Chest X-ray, PA view. Patient: 53 years old, sex F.
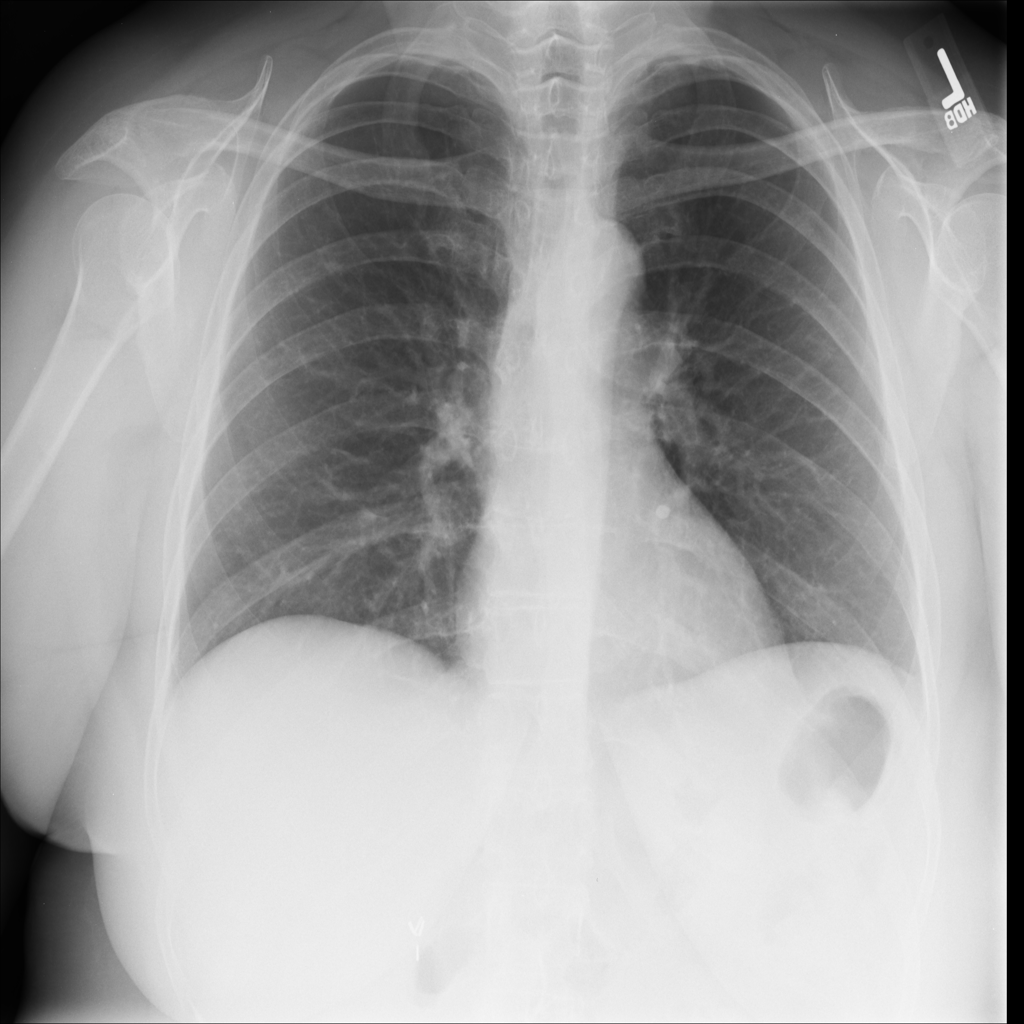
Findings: No Finding